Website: home-depot
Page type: account-selection
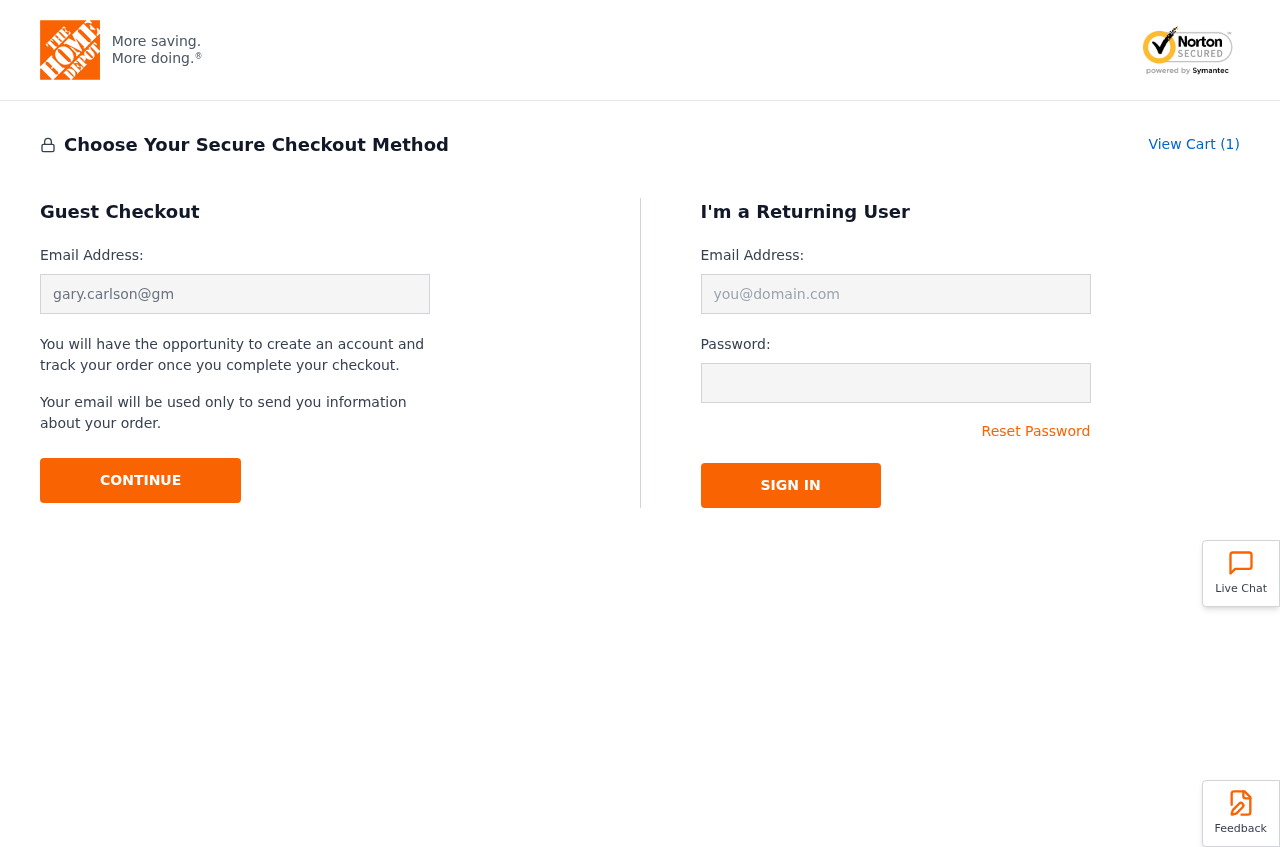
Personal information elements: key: PII_EMAIL
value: gary.carlson@gmail.com
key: PII_LOGIN_USERNAME
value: gary8050
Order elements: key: ORDER_NUM_ITEMS
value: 1